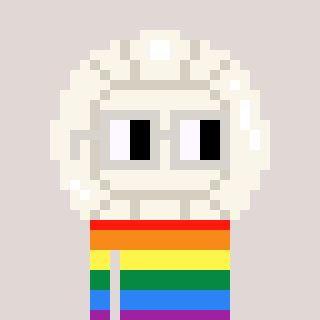
a pixel art character with square light gray glasses, a volleyball-shaped head and a blue-colored body on a warm background